Interaction volume radius: 5 \u00c5
Interaction volume height: 20 \u00c5
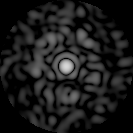
Disorder parameter: 0.8411